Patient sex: F
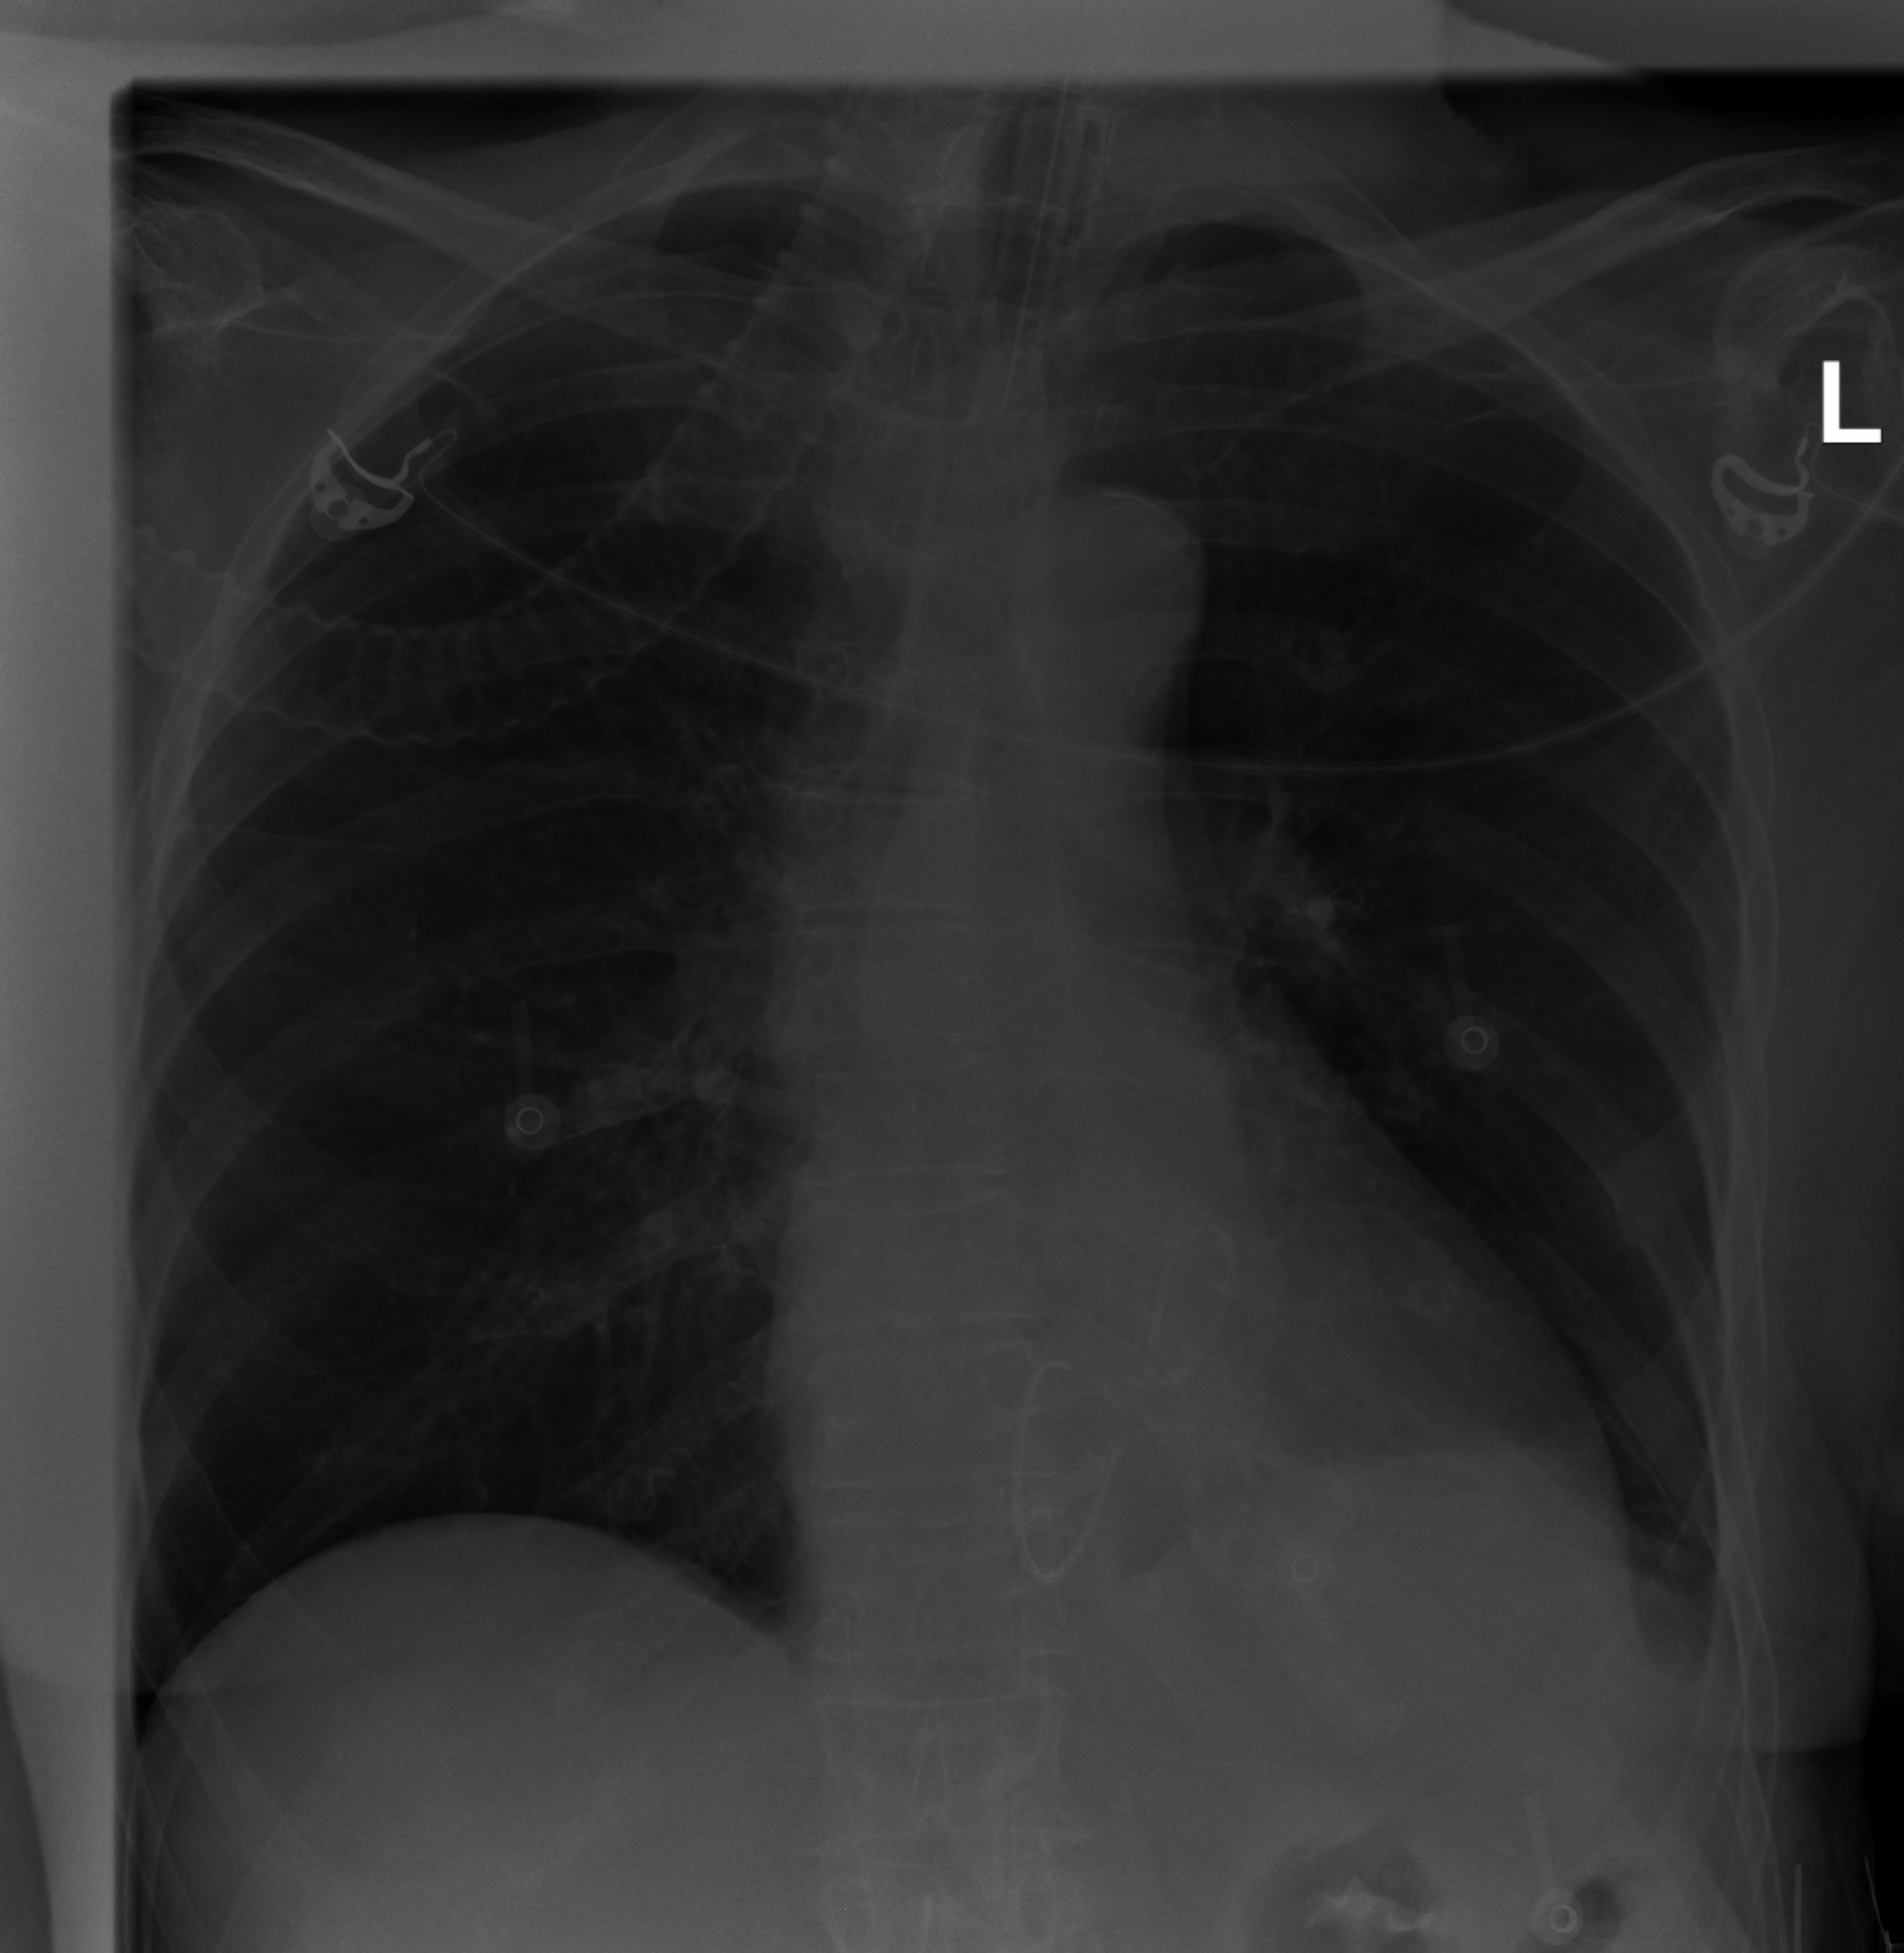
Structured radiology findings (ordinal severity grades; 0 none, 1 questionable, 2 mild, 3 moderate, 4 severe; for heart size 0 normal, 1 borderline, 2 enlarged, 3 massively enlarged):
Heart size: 0
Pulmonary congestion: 0
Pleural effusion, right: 0
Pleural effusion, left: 2
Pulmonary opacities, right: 0
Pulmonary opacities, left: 0
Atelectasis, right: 0
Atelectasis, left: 1